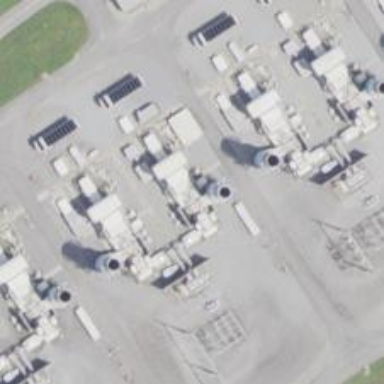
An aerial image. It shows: Gas turbine generator is in use.